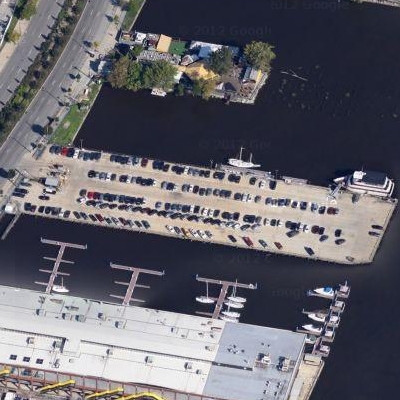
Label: Parking